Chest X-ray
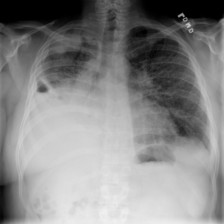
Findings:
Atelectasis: negative
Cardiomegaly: negative
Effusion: negative
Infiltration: negative
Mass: negative
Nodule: negative
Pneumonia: negative
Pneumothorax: negative
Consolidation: negative
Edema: negative
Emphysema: negative
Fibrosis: negative
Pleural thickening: negative
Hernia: negative